Interaction volume radius: 5 \u00c5
Interaction volume height: 30 \u00c5
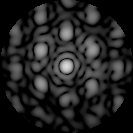
Disorder parameter: 0.5071